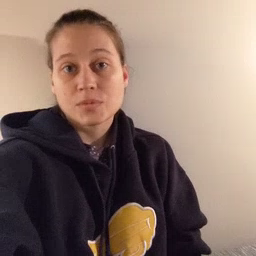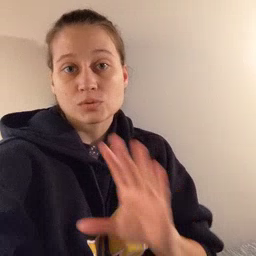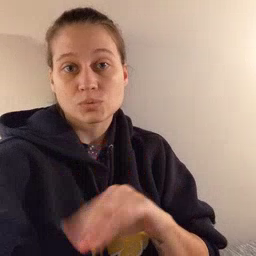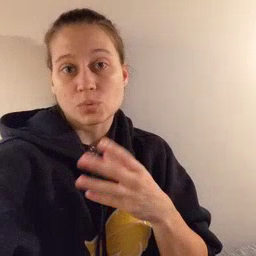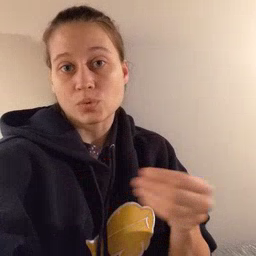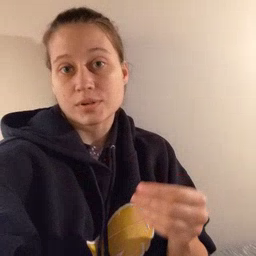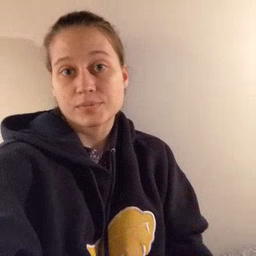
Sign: story